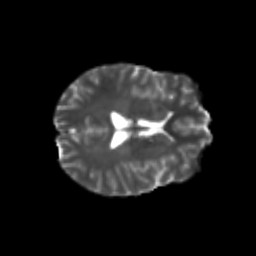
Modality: T2w
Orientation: axial
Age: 23
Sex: female
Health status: healthy
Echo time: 0.074 s